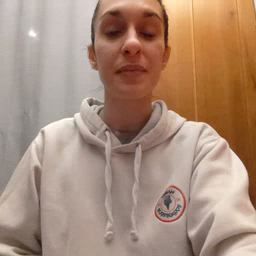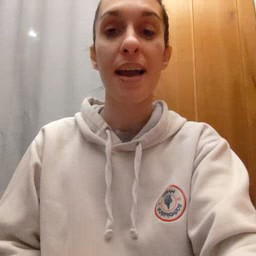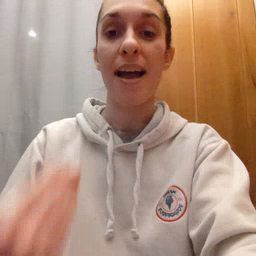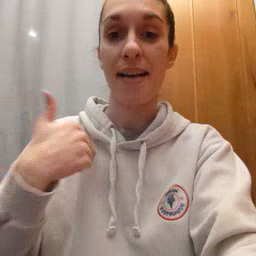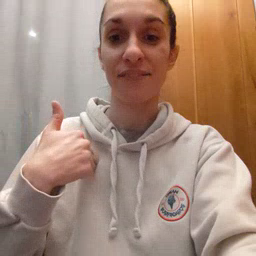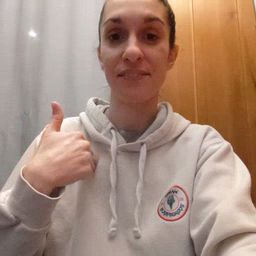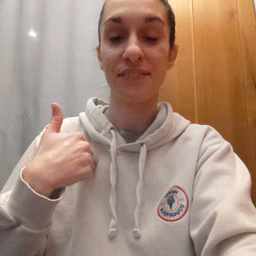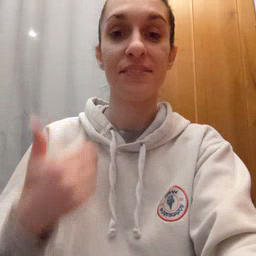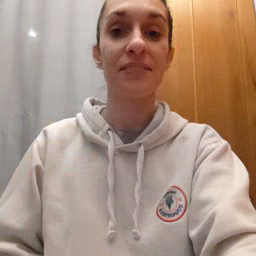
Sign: have